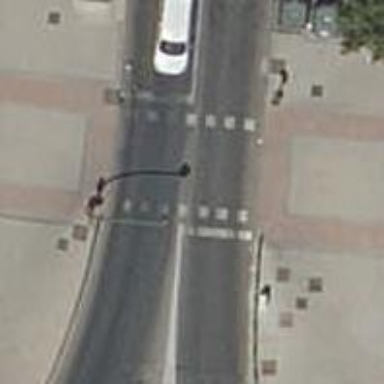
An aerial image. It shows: Pedestrian crossing with zebra markings on the footway.